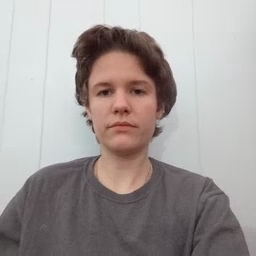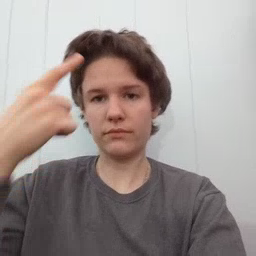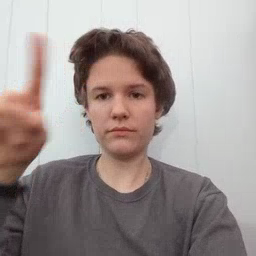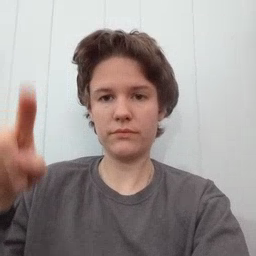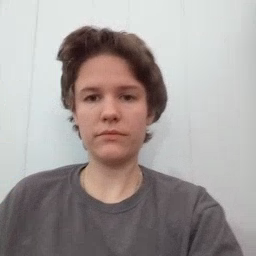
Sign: for